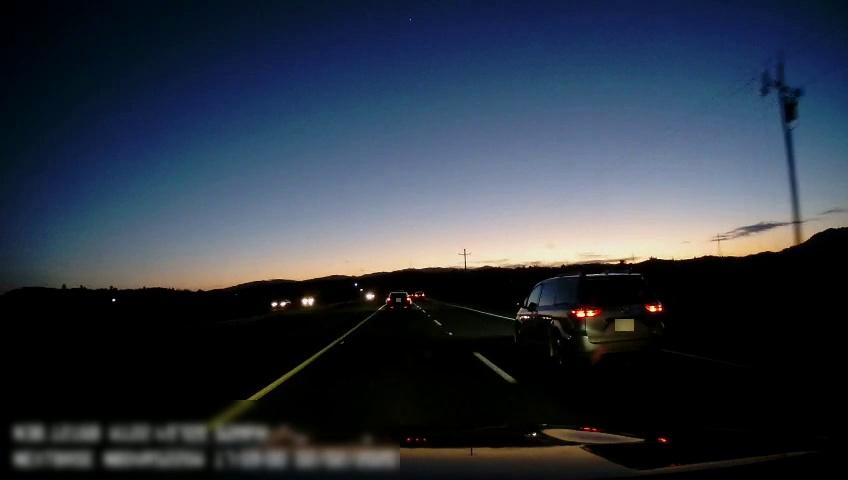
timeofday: Dusk/Dawn/Twilight
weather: Sunny
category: Drivable Space
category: Vehicles | Car
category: Vehicles | Car
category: Vehicles | SUV
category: Vehicles | SUV
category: Vehicles | SUV
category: Lanes | Current Lane
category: Lanes | Current Lane
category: Lanes | Current Lane